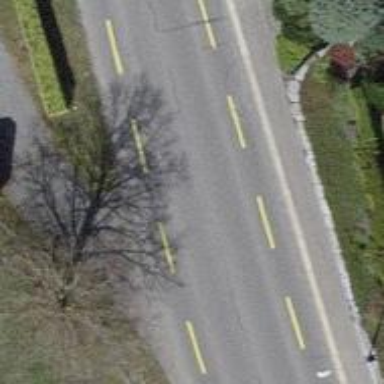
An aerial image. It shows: Secondary road with dedicated lane for cyclists.